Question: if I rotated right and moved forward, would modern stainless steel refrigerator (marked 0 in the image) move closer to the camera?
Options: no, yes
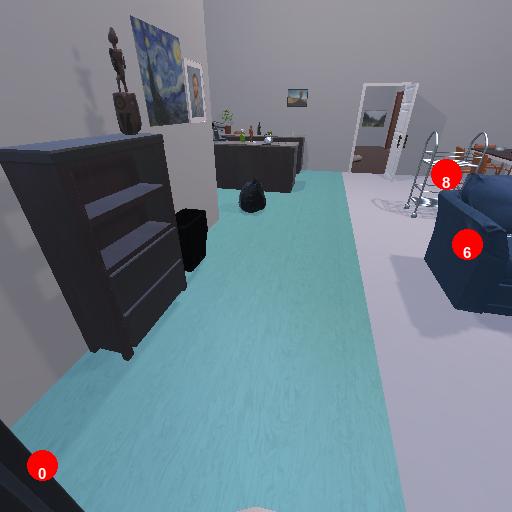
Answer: no